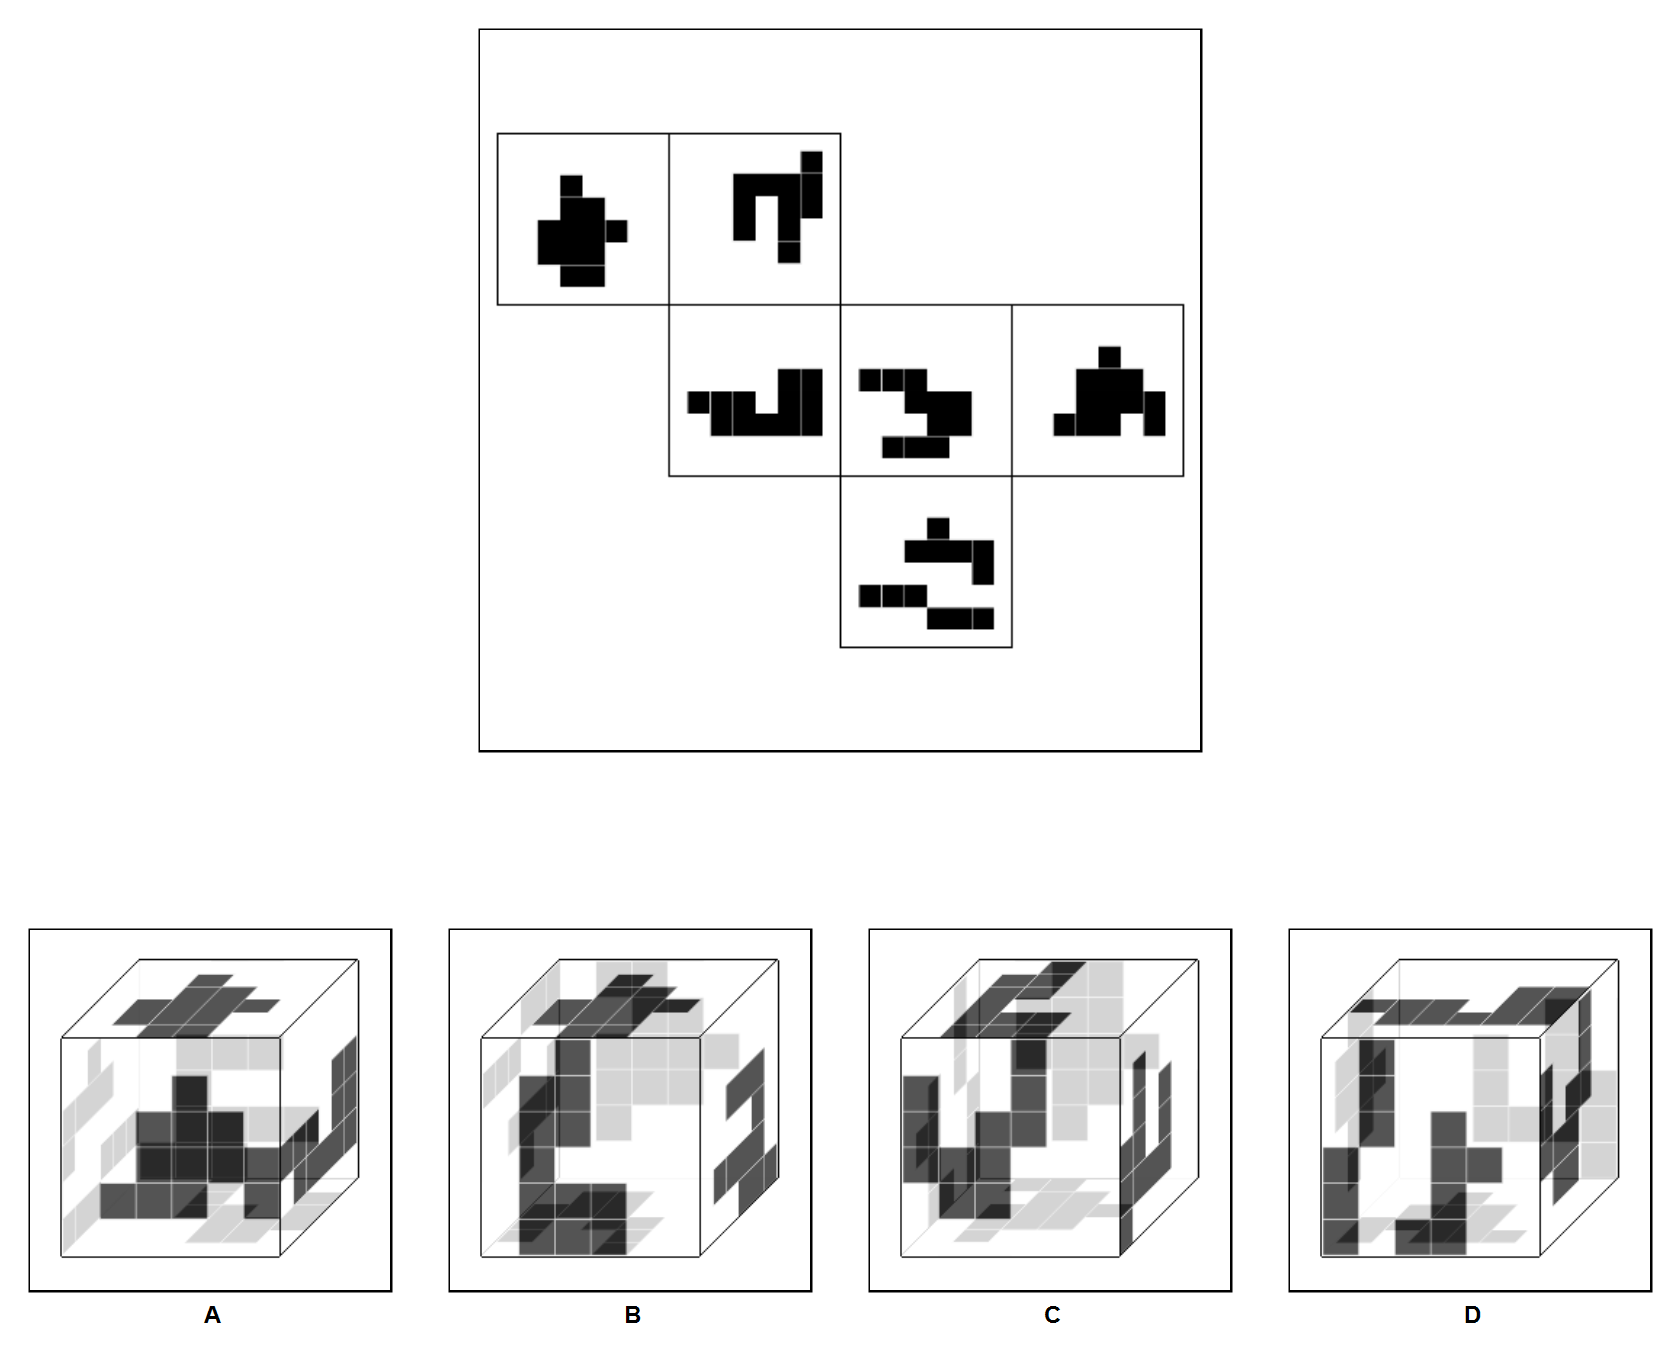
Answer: A